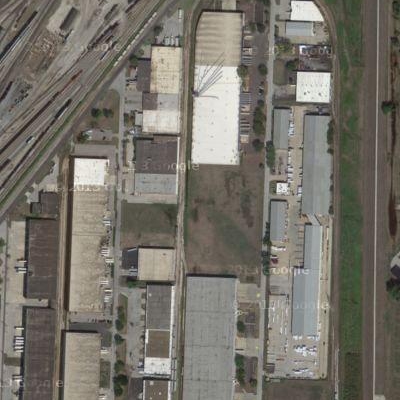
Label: cIndustry